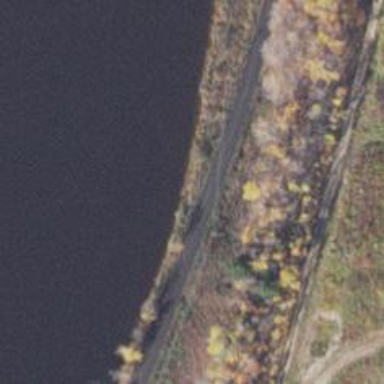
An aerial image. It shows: Abandoned railway path.